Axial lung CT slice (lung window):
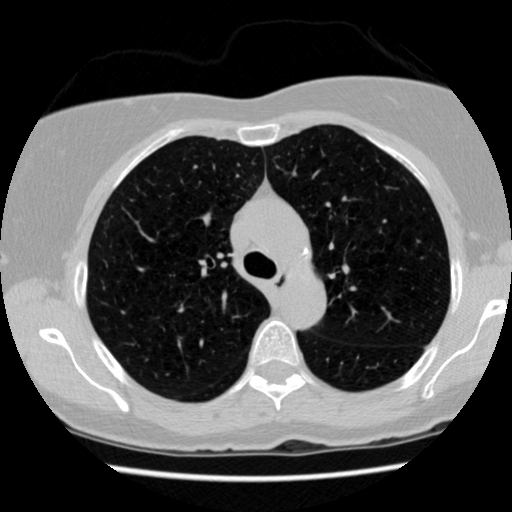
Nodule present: no